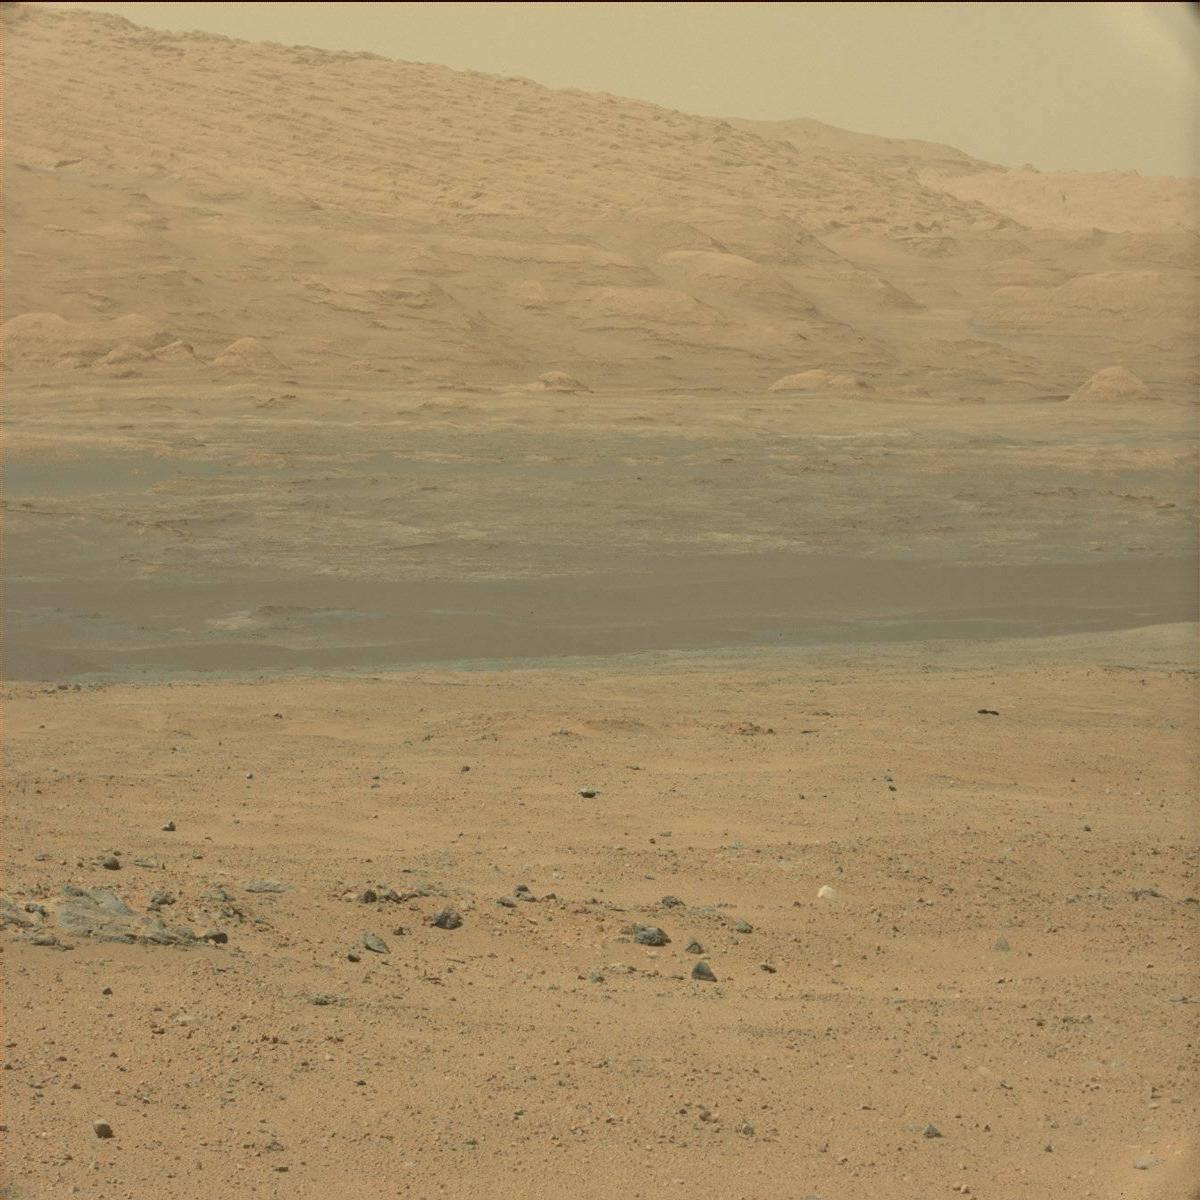
Terrain classes present: Bedrock, Ridge, Rock, Sand / Soil, Sky